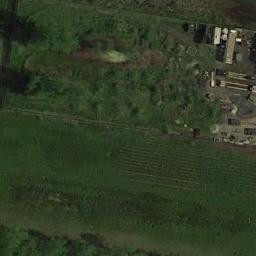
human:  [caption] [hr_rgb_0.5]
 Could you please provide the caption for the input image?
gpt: There are many green trees and several roads on the green grass .

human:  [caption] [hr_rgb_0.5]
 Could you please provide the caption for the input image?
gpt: The entire image is dominated by grass .

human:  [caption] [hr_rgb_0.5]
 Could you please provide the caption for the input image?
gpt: This meadow has dense grasses and some trees .

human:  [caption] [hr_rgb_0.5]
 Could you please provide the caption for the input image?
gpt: There are several buildings of different shapes and sizes in the meadow .

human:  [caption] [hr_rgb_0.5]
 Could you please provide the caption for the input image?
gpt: There are some trees and buildings beside the green meadow .